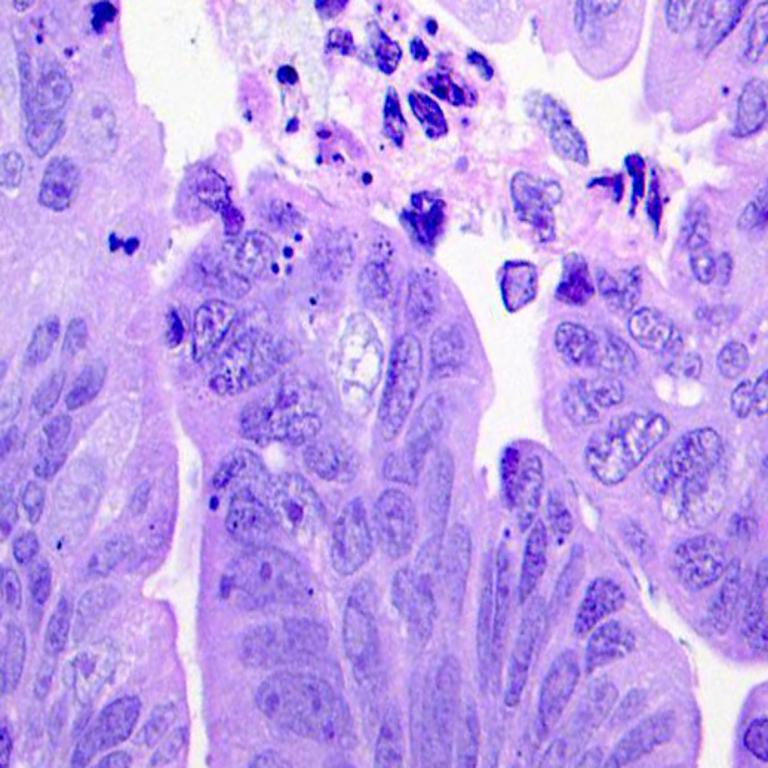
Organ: colon
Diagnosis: adenocarcinomas